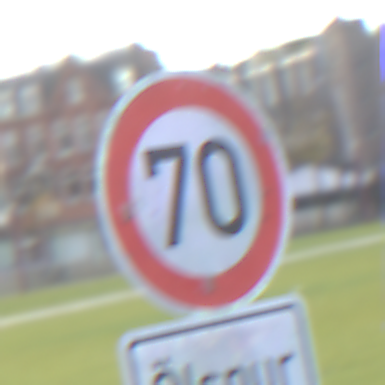
Verkehrszeichen: Geschwindigkeit70
Zusatzzeichen unten: HinweiseAufGefahrenDurchVerbaleAngabe1
Umgebung: Outdoor, Suburban
Tageszeit: MorningAfternoon
Wetter: PartlyCloudy
Licht: Natural
Jahreszeit: NotSpecified
Kontrast: MediumContrast